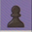
Piece: bP